Question: It was just another day with .NET. Until I had to get generic method of a static class with a generic parameter, using reflection for serialization. Doesn't sound so bad. 'GetRuntimeMethod("x", new[] { type })', as usual should do the trick, or so I thought.
Now, this method keeps returning null for the following variant:
'public static Surrogate<T> BuildSurrogate<T>(List<T> collection)'.
So, a quick copy to LinqPad, and a 'GetRuntimeMethods' run later, it seemed to have all the methods as expected. Naturally, I thought perhaps, something wasn't right with the behavior of GetRuntimeMethod, so, I whipped up a quick extension, 'GetRuntimeMethodEx' that iterates through, and to my surprise, it failed. What? How could that fail. GetRuntimeMethods has the exact the methodInfo I need.
So, I ended up breaking up the extension into parts to understand what exactly is going on, as in the code below. And it turns out '(cType != cGivenType)' always ended up true.
But a quick inspection, shows they were the same 'apparent' type - 'List<T>'. Now being utterly confused, a diff on the dump of the two 'typeof(List<T>)', and it turns out they were not the same!
The 'MetadataToken' of the two were exactly the same. However the 'RuntimeTypeHandle' were different. The given type had the correct 'AssemblyQualifiedName', and 'FullName', belonging to 'System.Collections.Generic.List''1, mscorlib, Version=4.0.0.0, Culture=neutral, PublicKeyToken=b77a5c561934e089'. Great. But oddly enough, the type on the generic method, had both of them as "'null'"! So, basically, the 'List<T>' is a magical type with no corresponding assembly(!?). 'It exists, but doesn't'. How fascinating!
Here's a quick dump of the diff between the two, that's relevant.

Note the 'GenericTypeParameters', and 'IsGenericTypeDefinition' - They are the ones which seem to make perfect sense. The oddities aside, now how could one create a Type that matches this type on the MethodInfo? Potentially, the compiler expects a generic type of 'List<>' with the generic parameter 'T' - The only problem is, you can't literally make a generic type with 'T'. The 'T' has to be a type of something, which now invalidates the equality.
'''
private void Main()
{
var type = typeof (List<>);
var m = typeof (Builders).GetRuntimeMethods();
var surrogateBuilder = typeof (Builders)
.GetRuntimeMethodEx("BuildSurrogate", new[] {type});
}
static class Builders
{
public static Surrogate<T> BuildSurrogate<T>(List<T> collection)
{
return new Surrogate<T>
{
Items = collection.ToArray(),
};
}
public class Surrogate<T>
{
public IEnumerable<T> Items;
}
}
public static class ReflectionExtensions
{
public static MethodInfo GetRuntimeMethodEx(
this Type type, string name, params Type[] types)
{
var m = type.GetRuntimeMethods();
var res = (m.Where(t =>
{
var n = name;
return t.Name.Equals(n);
}).FirstOrDefault(t =>
{
var px = t.GetParameters().ToArray();
var currentTypes = px.Select(p => p.ParameterType).ToArray();
if (currentTypes.Length < 1) return false;
for (var i = 0; i < types.Length; i++)
{
var cGivenType = types[i];
for (var j = 0; j < currentTypes.Length; j++)
{
var cType = currentTypes[j];
if (cType != cGivenType) return false;
}
}
return true;
}));
return res;
}
}
'''
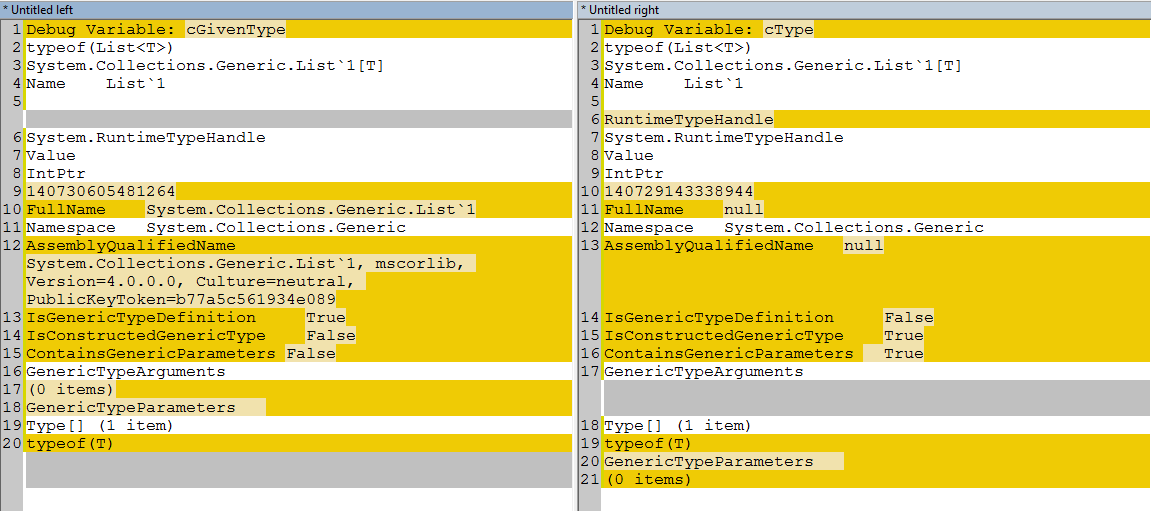
Answer: That's because your type is a 'GenericTypeDefinition' ('List<>') and the one taken from reflecting your class is an actual 'List<T>'.
Your code is not readable, so I wrote my own from scratch. The important part is in 'TypesMatch' method.
'''
public static MethodInfo GetRuntimeMethodEx(
this Type type, string name, params Type[] types)
{
var withMatchingParamTypes =
from m in type.GetRuntimeMethods()
where m.Name == name
let parameterTypes = m.GetParameters().Select(p => p.ParameterType).ToArray()
where parameterTypes.Length == types.Length
let pairs = parameterTypes.Zip(types, (actual, expected) => new {actual, expected})
where pairs.All(x => TypesMatch(x.actual, x.expected))
select m;
return withMatchingParamTypes.FirstOrDefault();
}
private static bool TypesMatch(Type actual, Type expected)
{
if (actual == expected)
return true;
if (actual.IsGenericType && expected.IsGenericTypeDefinition)
return actual.GetGenericTypeDefinition() == expected;
return false;
}
'''
Returns your method, as expected.
You can't create a 'Type' instance that represents 'List<T>' with unknown 'T'. That's what 'GetGenericTypeDefinition' and 'List<>' are for.